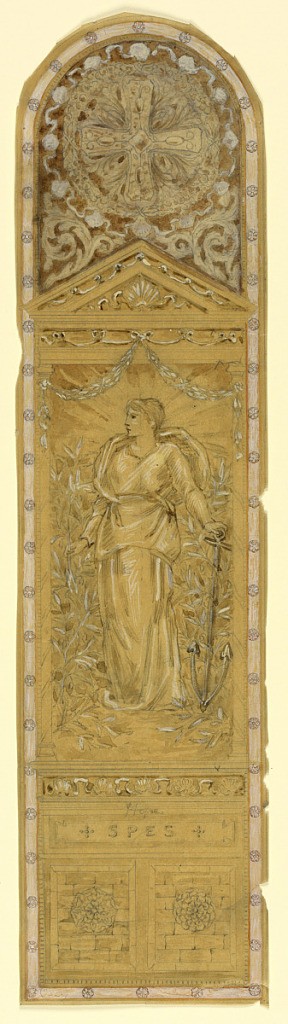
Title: Spes (Hope), Design for a Stained Glass Window
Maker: Francis Augustus Lathrop, American, 1849–1909
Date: ca. 1890
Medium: Brush and watercolor, white gouache, graphite on tracing paper
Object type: Drawing
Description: Tall, vertical composition with top arched. Center, figure standing, head in left profile. Anchor in her left hand. Foliage left and right. Cross in a large rosette, above. Spes written on base, above two panels with flowers.